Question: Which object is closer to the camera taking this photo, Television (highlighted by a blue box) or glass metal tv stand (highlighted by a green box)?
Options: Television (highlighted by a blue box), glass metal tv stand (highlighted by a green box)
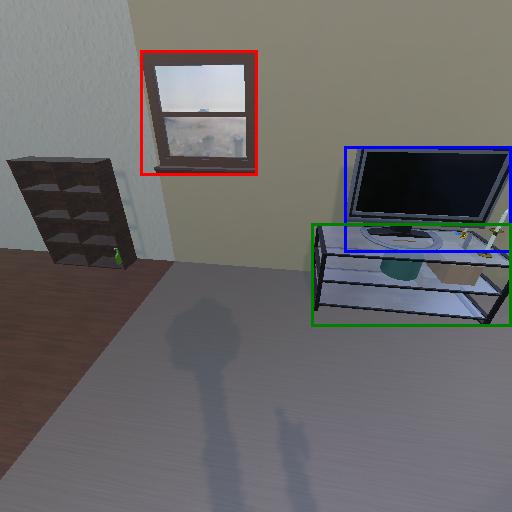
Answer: Television (highlighted by a blue box)